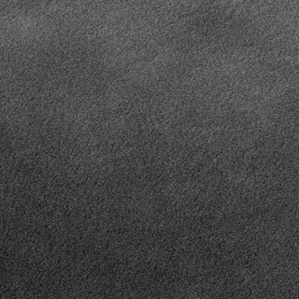
Label: frost